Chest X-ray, PA view. Patient: 56 years old, sex F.
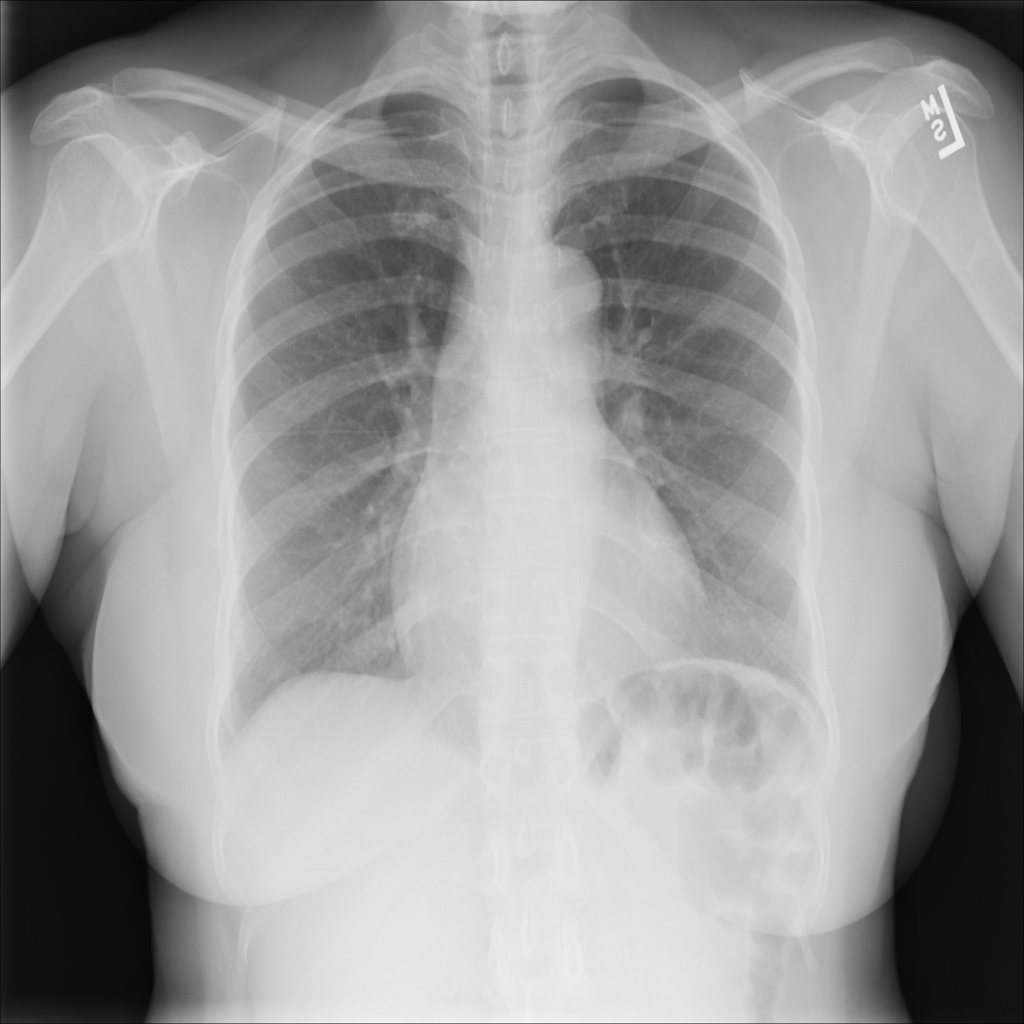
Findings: No Finding